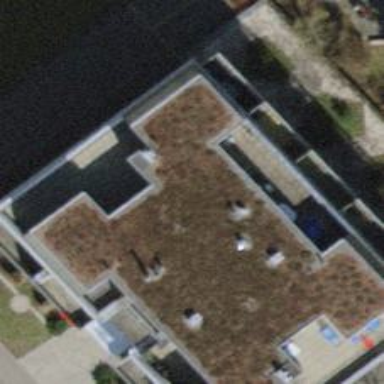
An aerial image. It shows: Building with flat roof.